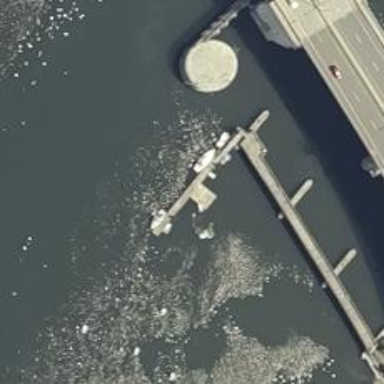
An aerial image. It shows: Man-made pier.